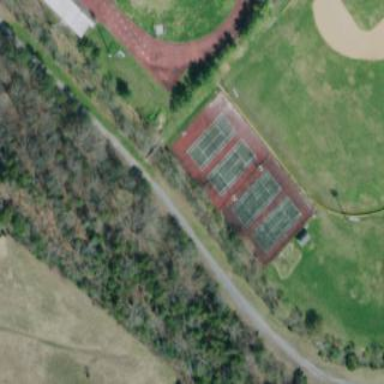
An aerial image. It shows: Tennis court on the leisure land pitch.